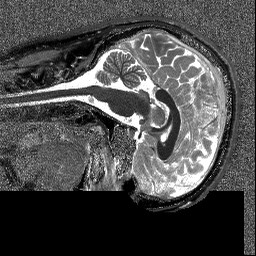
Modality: T1map
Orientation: sagittal
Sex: male